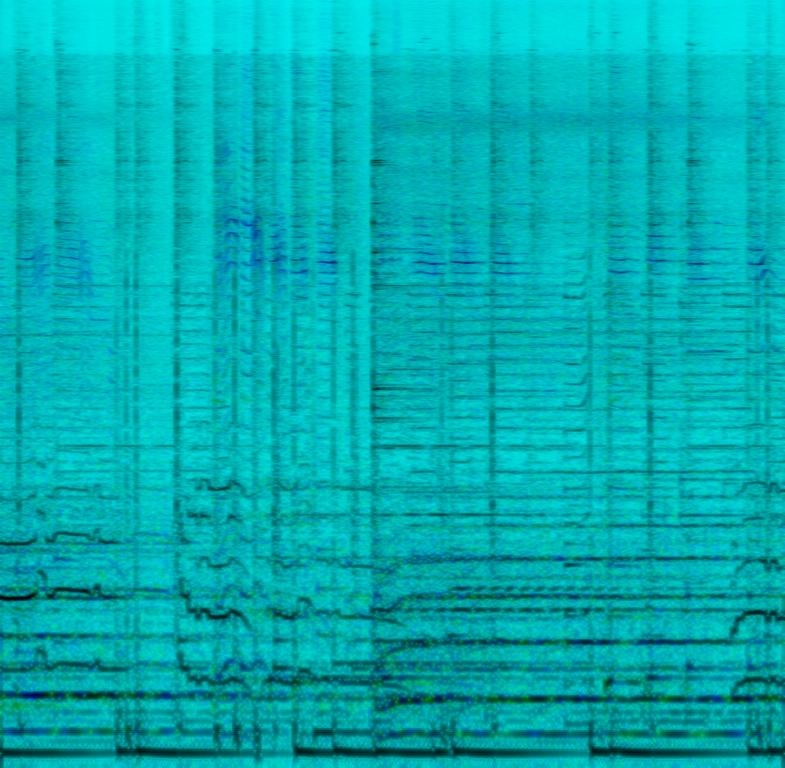
This is a soothing traditional Indian or Eastern song that can be used as music for meditation. It is relaxing and features layered female vocals chanting "om". There is a bansuri melody, some rhythmic tabla playing, and an intermittent manjeera being percussively played.